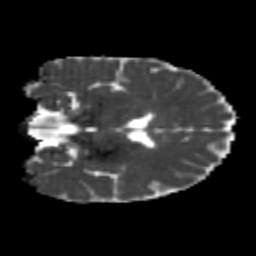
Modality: MD
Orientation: coronal
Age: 21
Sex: female
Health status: healthy
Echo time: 0.074 s